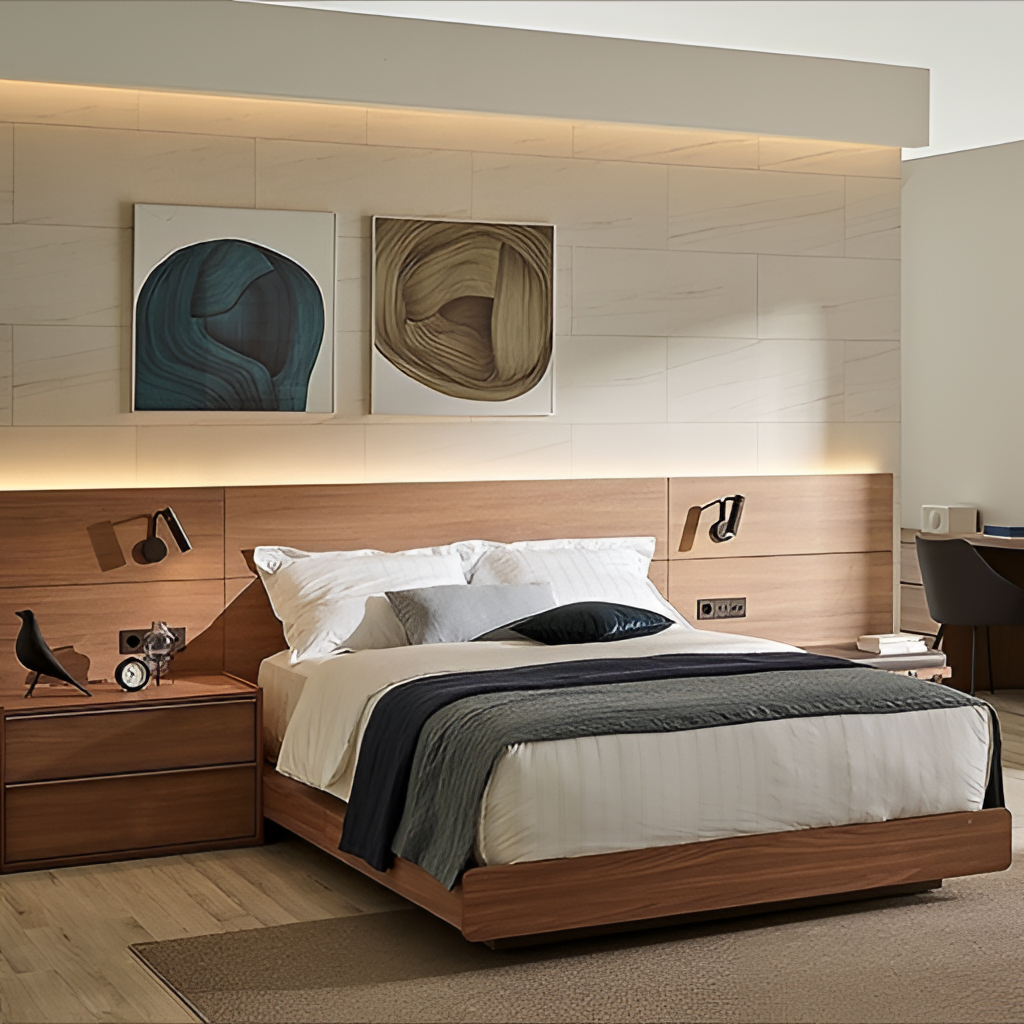
bedroom, brown wood backlit headboard bed, wood flooring, with plank pattern, contemporary, tile wallpaper, with solid pattern